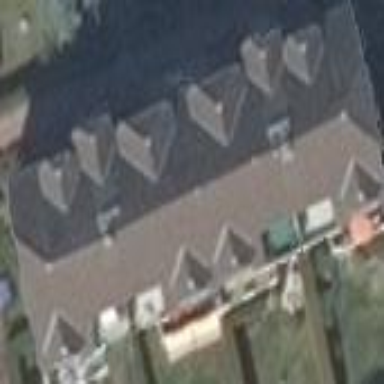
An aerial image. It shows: Half-hipped roof shape on the apartments building.